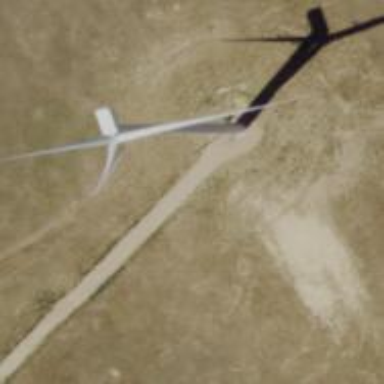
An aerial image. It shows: Wind generator powered by horizontal-axis wind turbine.